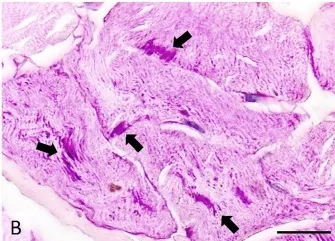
Transverse section of muscle showing many PAS-positive intracytoplasmic inclusions (arrows), occasionally forming subsarcolemmal agglomerations. Image -ob x 100 (scale bar = 30 mum). PAS, periodic acid-Schiff.
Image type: pathology (h&e)